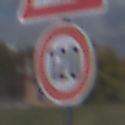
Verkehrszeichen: Geschwindigkeit120
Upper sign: WildwechselLinks
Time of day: MorningAfternoon
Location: Outdoor (Suburban)
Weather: PartlyCloudy
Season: NotSpecified
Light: Natural